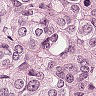
Metastatic tissue present: yes